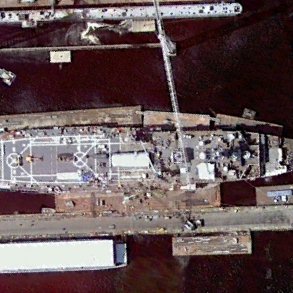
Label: combat